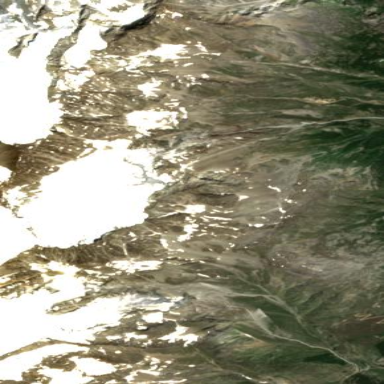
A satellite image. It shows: Stunning view of glacier.